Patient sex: M
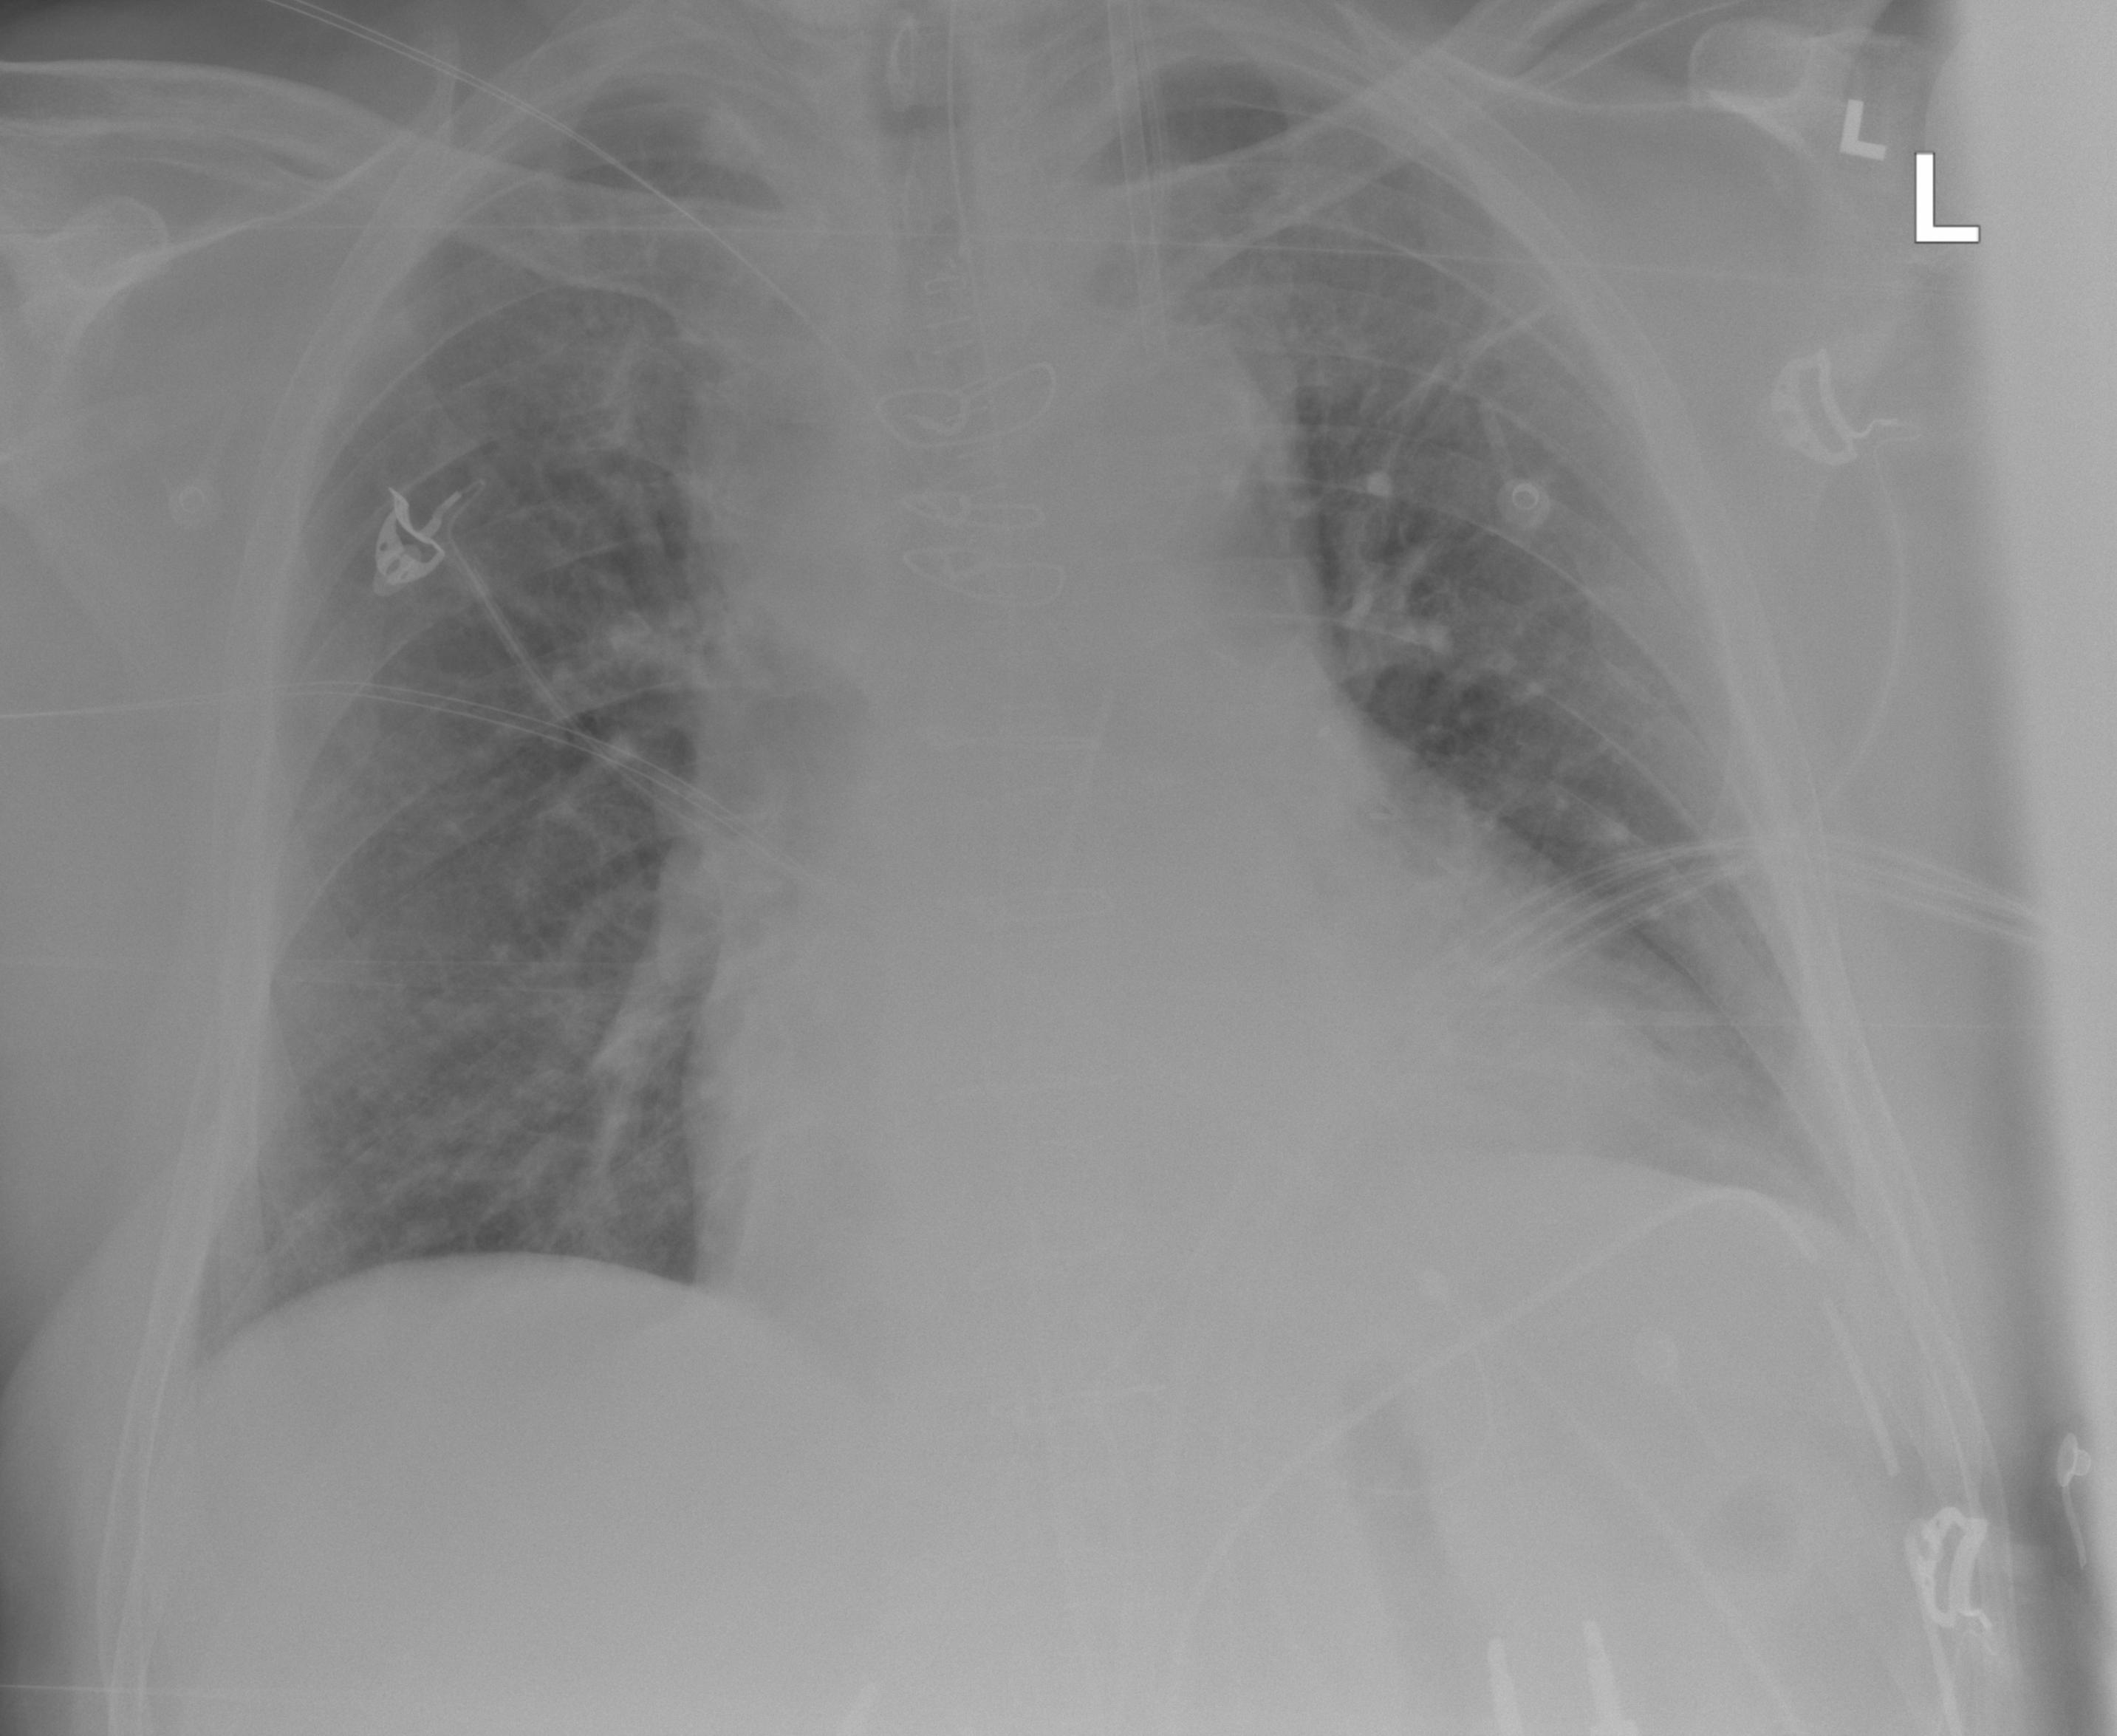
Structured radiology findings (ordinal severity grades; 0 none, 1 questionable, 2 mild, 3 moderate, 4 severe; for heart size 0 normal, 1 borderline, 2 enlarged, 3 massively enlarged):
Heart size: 1
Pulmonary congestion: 2
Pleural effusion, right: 0
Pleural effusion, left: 0
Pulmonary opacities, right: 0
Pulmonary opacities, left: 0
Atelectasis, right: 2
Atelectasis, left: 2